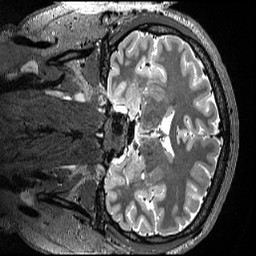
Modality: T2w
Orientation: coronal
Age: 22
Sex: male
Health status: ill
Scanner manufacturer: siemens
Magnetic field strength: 3 T
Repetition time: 3.2 s
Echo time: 0.563 s